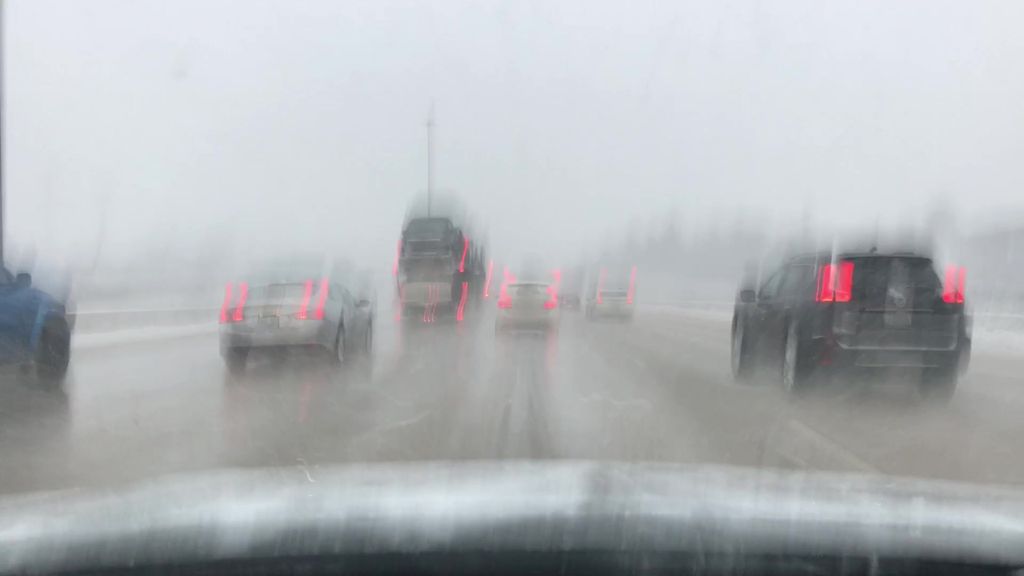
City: toronto